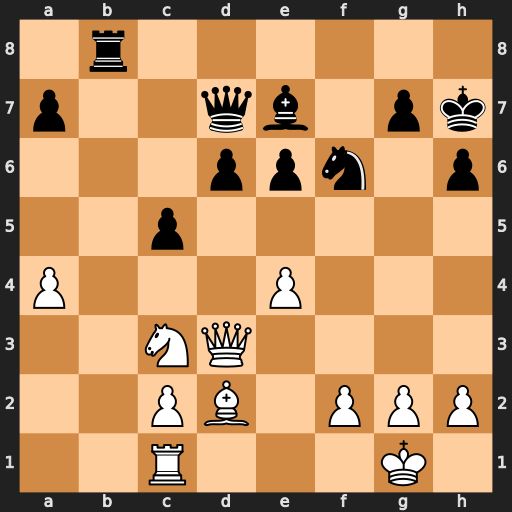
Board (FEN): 1r6/p2qb1pk/3ppn1p/2p5/P3P3/2NQ4/2PB1PPP/2R3K1
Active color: w
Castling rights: -
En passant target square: -
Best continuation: e5+ Kh8 exf6